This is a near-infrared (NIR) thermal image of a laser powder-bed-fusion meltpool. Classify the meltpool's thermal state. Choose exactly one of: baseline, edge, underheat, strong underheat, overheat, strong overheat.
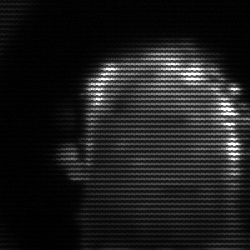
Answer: baseline